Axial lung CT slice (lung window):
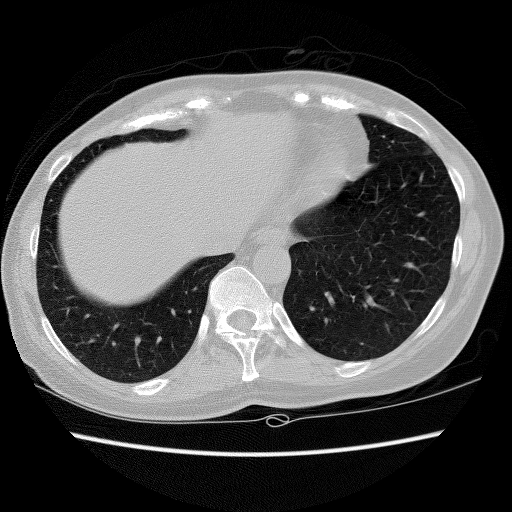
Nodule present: no